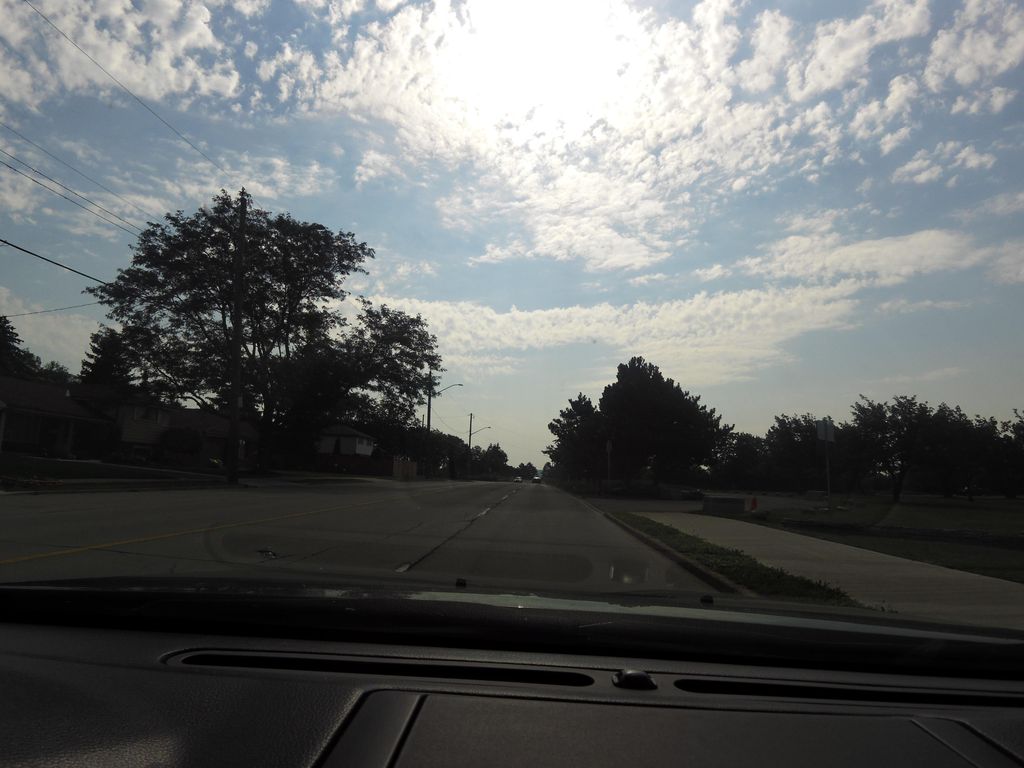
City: hamilton